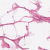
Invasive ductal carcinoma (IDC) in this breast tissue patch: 0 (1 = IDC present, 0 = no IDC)